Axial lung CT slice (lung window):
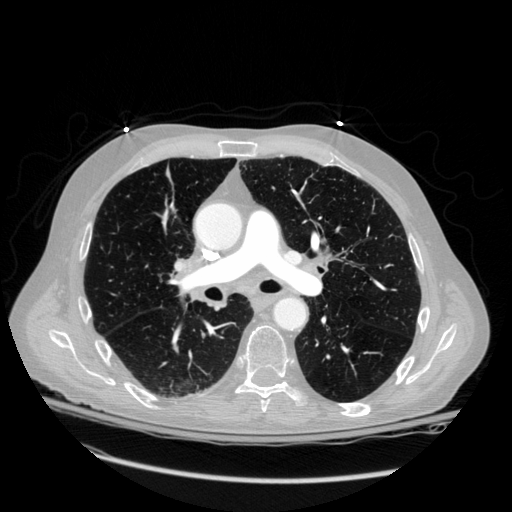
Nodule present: no